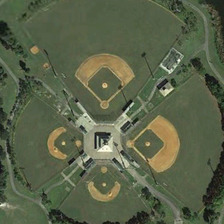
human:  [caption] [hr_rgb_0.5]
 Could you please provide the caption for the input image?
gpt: four baseball fields are surrounded by green trees .

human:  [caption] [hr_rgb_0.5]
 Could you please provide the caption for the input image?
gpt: four baseball fields are surrounded by green trees .

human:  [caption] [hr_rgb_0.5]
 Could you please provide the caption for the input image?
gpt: four baseball fields are surrounded by green trees .

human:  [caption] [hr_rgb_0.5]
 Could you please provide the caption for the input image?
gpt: four baseball fields are surrounded by green trees .

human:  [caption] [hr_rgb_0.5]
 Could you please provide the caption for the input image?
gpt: four baseball fields are surrounded by green trees .